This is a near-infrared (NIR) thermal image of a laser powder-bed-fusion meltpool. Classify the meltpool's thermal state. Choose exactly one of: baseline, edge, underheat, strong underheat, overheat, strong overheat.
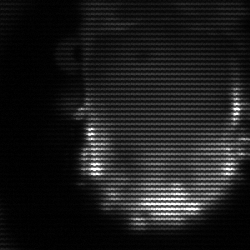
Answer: baseline